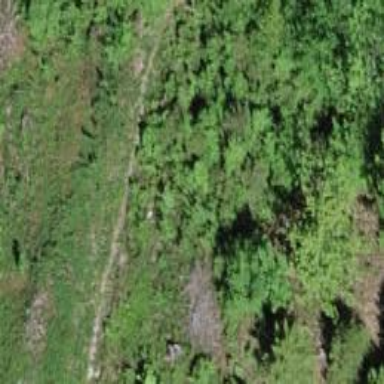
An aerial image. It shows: Path.